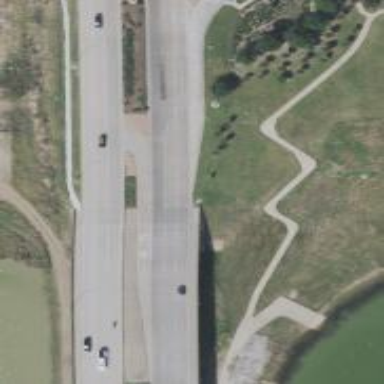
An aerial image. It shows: Primary link highway.